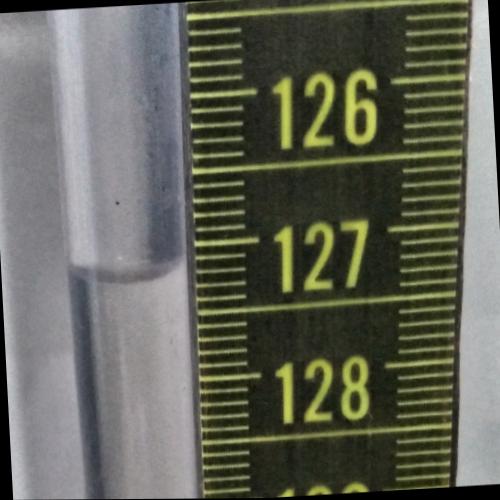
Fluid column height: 127.2 cm